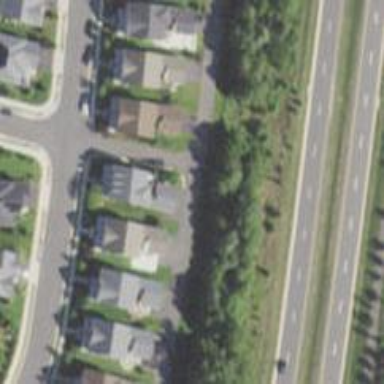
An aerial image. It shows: Alley classified as service road.